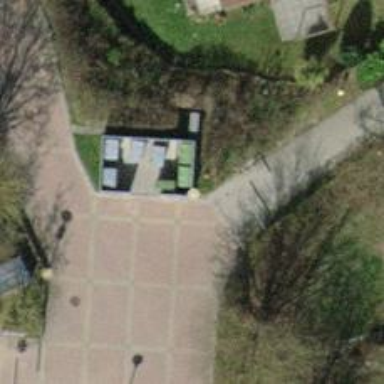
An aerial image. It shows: Waste disposal area for trash.